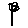
Label: flower